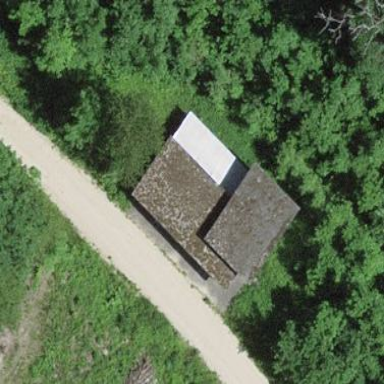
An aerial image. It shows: Service building housing power substation.